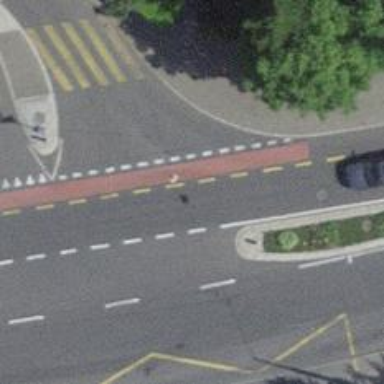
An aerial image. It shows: Trolleybus stop position for public transport.